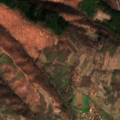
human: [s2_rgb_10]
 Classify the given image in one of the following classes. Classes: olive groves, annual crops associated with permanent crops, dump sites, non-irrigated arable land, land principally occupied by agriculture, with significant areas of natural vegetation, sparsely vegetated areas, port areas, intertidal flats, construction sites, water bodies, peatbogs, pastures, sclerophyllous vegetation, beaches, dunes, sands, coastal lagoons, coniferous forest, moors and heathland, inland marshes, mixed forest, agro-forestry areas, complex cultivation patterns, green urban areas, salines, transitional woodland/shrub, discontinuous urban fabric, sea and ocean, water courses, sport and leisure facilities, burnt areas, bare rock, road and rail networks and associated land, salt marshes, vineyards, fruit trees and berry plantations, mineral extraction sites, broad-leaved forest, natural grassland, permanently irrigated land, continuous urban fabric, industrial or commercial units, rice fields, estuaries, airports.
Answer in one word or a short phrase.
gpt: complex cultivation patterns, land principally occupied by agriculture, with significant areas of natural vegetation, broad-leaved forest, mixed forest